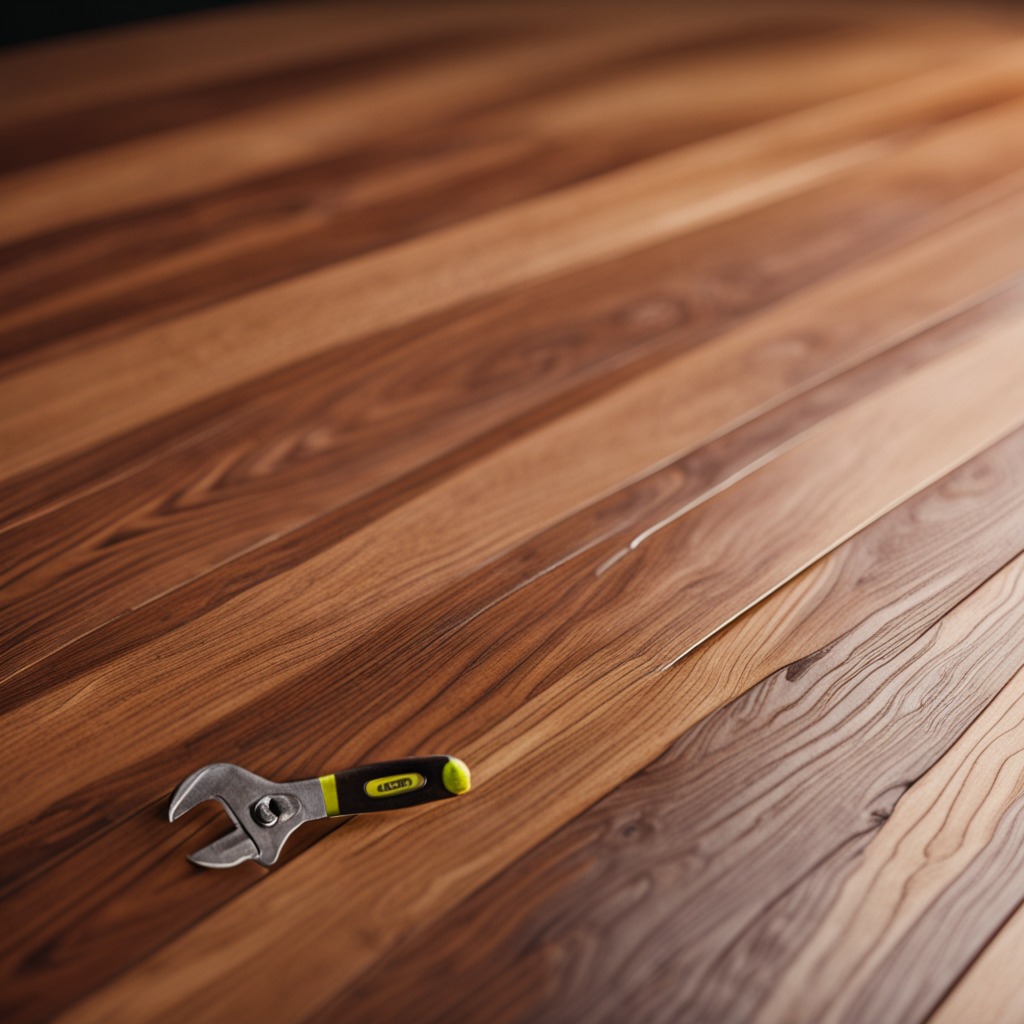
An wrench lies on the wooden table in the carpentry studio.